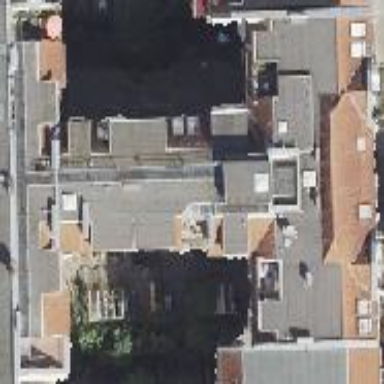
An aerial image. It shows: Gambrel-roofed apartment building with shingles on the roof.